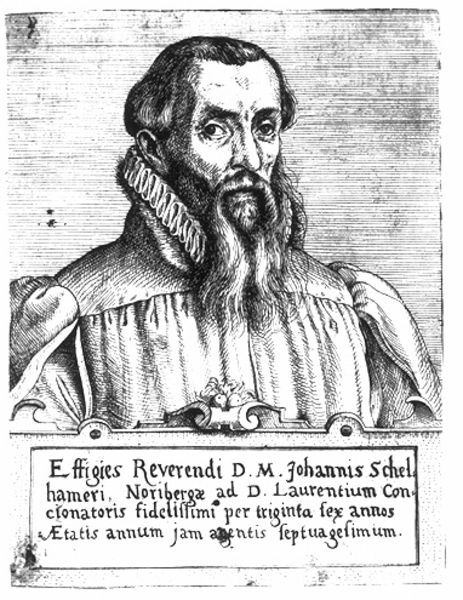
Titel: Bildnis des Johann Kaufmann
Künstler: Lorenz Strauch
Institution: (Seriendruck)
Schlagwörter: mann, umhang, weiß, frisur, haar, mund, nase, ohr, profil, schmuck, schwarz, stirn, zeichnung, blick, alt, bart, augen, barock, falten, kragen, rahmen, vollbart, ärmel, bildnis, halskrause, portrait, porträt, haare, mantel, adel, schulter, schrift, grafik, graphik, tafel, falte, ernst, inschrift, faltenwurf, rüsche, rüschen, druck, schwarzweiss, schraffur, holzstich, stich, illustration, text, buchstaben, schraffiert, krause, schielen, pfarrer, voluten, mittelalter, priester, beschlag, kupferstich, nürnberg, zeichung, latein, lateinisch, stick, johannis, aetatis, langer bart, konterfei, reverendi, schielt, noriberga, laurentium, reverend, schraffur#, hameri